Question: Could someone help me out with this UML diagram?

Given this UML diagram, suppose that at runtime, we have created objects a1 and a2 from class A, b1 and b2 from class B, c1 and c2 from class C, d1 and d2 from class D, e1 and e2 from class E. Which one of these situations could happen at runtime?
e1 contains d1, and d1 contains e2, and e2 contains b2
a1 contains c1, and c1 contains d1
b1 contains d1, and d1 contains e2
c1 contains a1, and a1 contains b1
I haven't been able to solve this, as I tend to think that both b) and d) are possible.
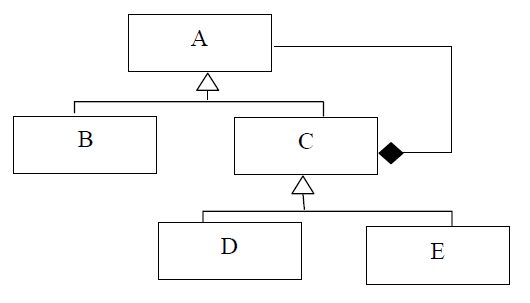
Answer: b) is false, as a1 can't contain anything
c) is false, because b1 can't contain anything
d) is false, a1 can't contain anything